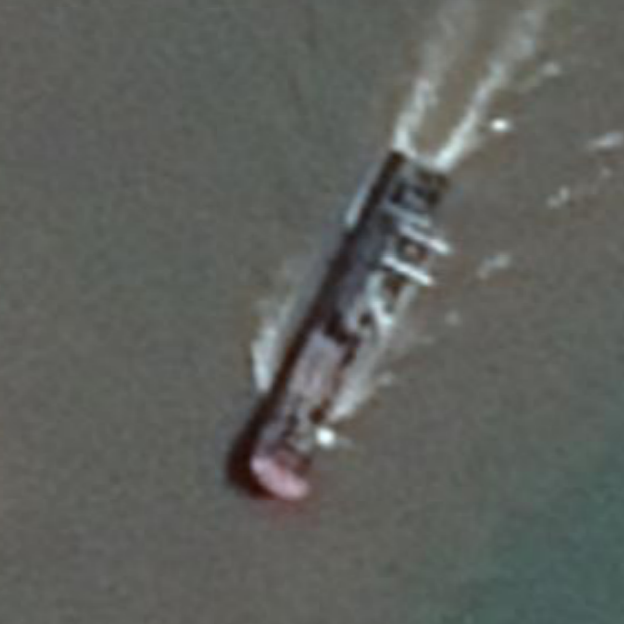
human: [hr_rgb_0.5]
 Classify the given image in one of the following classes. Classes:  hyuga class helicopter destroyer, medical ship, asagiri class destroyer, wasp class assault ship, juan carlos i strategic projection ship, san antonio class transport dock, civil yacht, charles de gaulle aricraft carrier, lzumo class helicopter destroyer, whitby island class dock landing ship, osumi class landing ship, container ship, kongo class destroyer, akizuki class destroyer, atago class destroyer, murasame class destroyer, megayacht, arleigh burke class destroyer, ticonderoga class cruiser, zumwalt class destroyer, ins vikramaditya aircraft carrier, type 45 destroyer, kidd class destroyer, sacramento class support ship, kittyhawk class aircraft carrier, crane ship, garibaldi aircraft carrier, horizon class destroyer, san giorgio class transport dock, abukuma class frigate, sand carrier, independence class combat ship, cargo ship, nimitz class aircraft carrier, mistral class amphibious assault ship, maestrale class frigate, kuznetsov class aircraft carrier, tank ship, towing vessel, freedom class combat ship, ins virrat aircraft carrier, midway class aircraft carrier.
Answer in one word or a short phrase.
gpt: Cargo ship